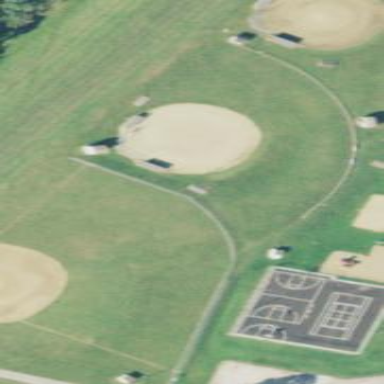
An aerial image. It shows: Baseball pitch for leisure land activities.